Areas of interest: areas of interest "Golf Course"
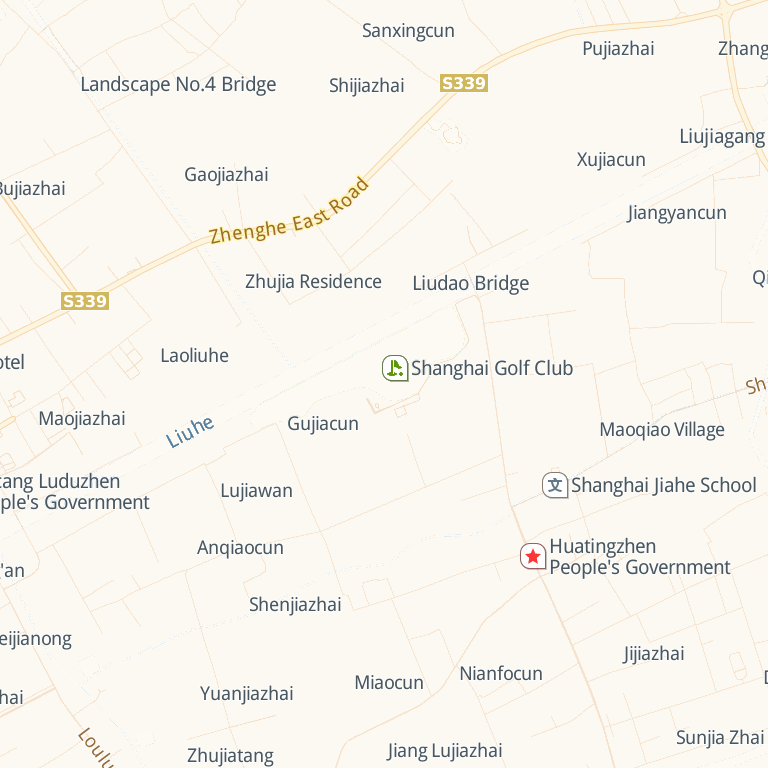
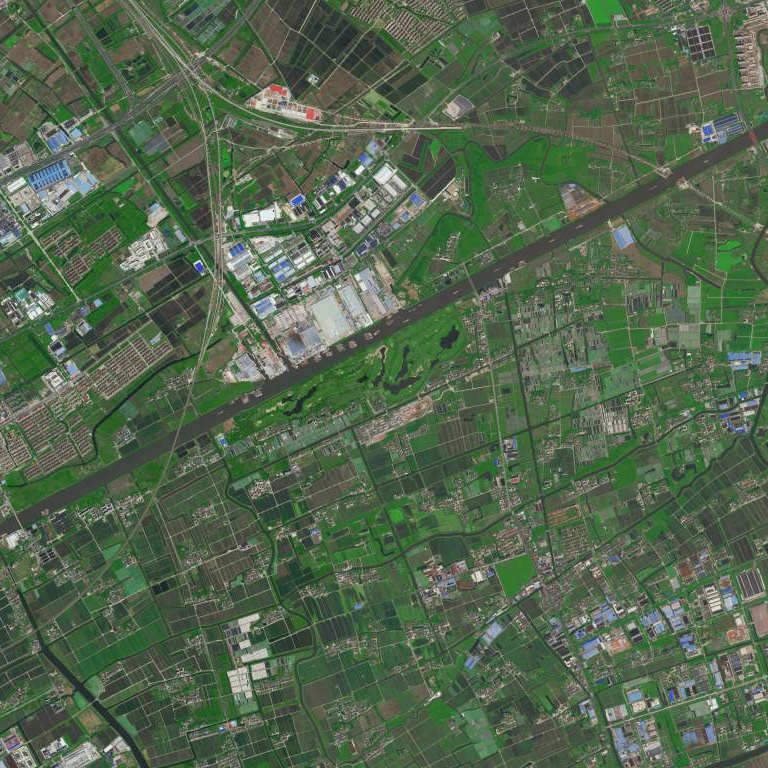